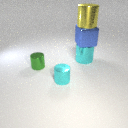
large cyan metal cylinder below large yellow metal cylinder